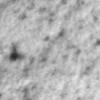
Label: no_change